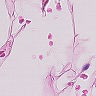
Metastatic tissue present: no